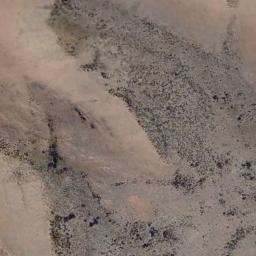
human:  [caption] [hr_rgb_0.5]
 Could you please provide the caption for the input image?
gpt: It is a large piece of flat yellow desert with some dense dark green chaparral .

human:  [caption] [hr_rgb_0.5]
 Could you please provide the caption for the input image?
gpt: The white desert is full of sparse plants .

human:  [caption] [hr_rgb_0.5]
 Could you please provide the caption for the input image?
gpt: The desert has yellow sand and dense plants .

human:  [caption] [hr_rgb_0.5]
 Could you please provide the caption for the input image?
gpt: Nothing else can be seen in this desert .

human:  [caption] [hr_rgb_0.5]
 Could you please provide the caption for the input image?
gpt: A desert with many black rocks .